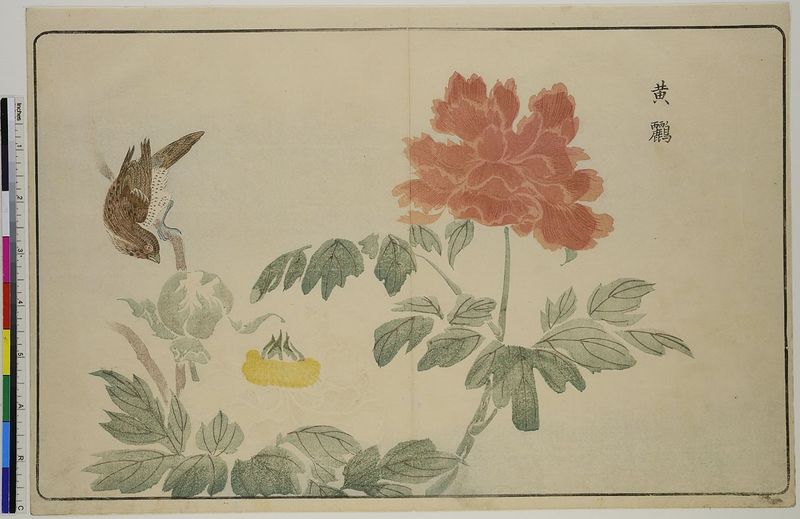
Titel: Kori und Päonie, aus dem Buch: Bilder importierter Vögel
Künstler: Kitao Masayoshi
Standort: Hamburg
Institution: Museum für Kunst und Gewerbe Hamburg
Schlagwörter: blätter, vogel, gelb, blume, blumen, braun, blüte, rot, rahmen, holzschnitt, schnabel, schriftzeichen, pfingstrose, blütenblätter, zweig, druckgraphik, druckgrafik, china, knospe, zeit, farbholzschnitt, chrysantheme, edo, reproduktionen, druckerzeugnisse, vögel, päonie, blindprägedruck, blinddruck